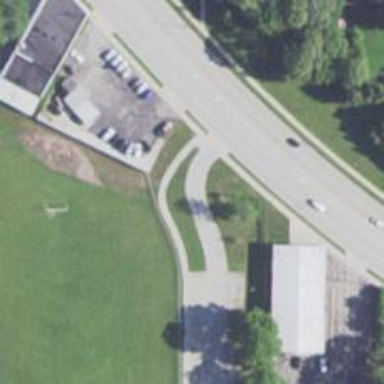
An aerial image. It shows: Driveway leading to service road.